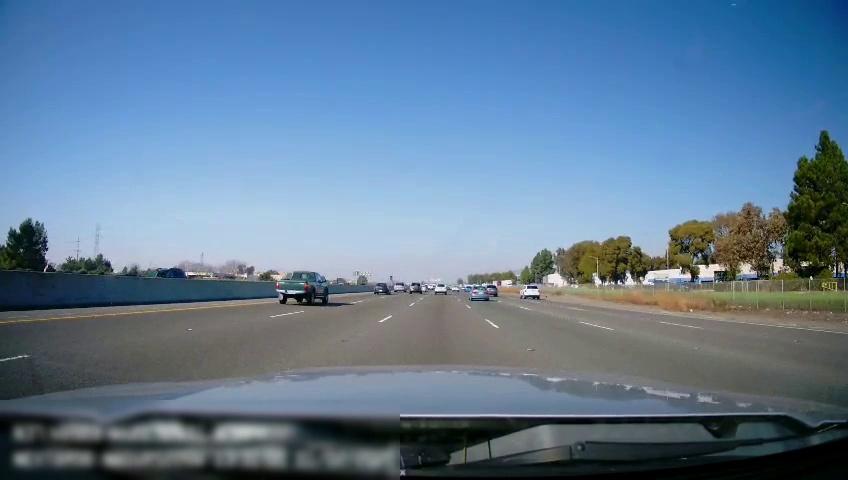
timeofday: Day
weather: Sunny
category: Drivable Space
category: Vehicles | SUV
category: Vehicles | Truck
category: Vehicles | Truck
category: Vehicles | SUV
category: Vehicles | SUV
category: Vehicles | SUV
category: Vehicles | SUV
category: Vehicles | Car
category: Vehicles | Truck
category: Vehicles | SUV
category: Vehicles | Car
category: Lanes | Current Lane
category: Lanes | Current Lane
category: Lanes | Alternate Lane
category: Lanes | Alternate Lane
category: Lanes | Alternate Lane
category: Lanes | Alternate Lane
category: Lanes | Alternate Lane